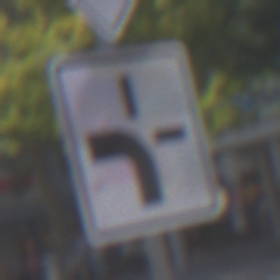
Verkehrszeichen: VerlaufVorfahrtsstrasse1
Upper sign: Vorfahrtsstrasse
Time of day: MorningAfternoon
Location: Outdoor (Urban)
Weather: Clear
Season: NotSpecified
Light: Natural